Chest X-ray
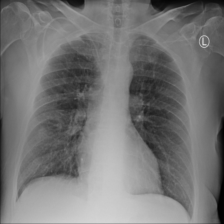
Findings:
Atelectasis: negative
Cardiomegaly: negative
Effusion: negative
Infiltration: negative
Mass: negative
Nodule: negative
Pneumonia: negative
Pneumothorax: negative
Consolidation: negative
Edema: negative
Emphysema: negative
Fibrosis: negative
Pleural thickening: negative
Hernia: negative